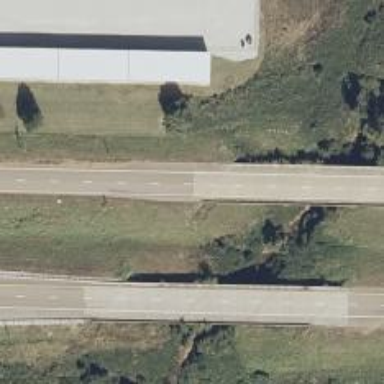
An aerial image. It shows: Bridge on dual carriageway expressway trunk road.